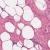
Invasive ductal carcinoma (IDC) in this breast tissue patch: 0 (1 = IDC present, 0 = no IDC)